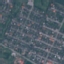
Land use / land cover class: Residential